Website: apple
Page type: customer-info-address
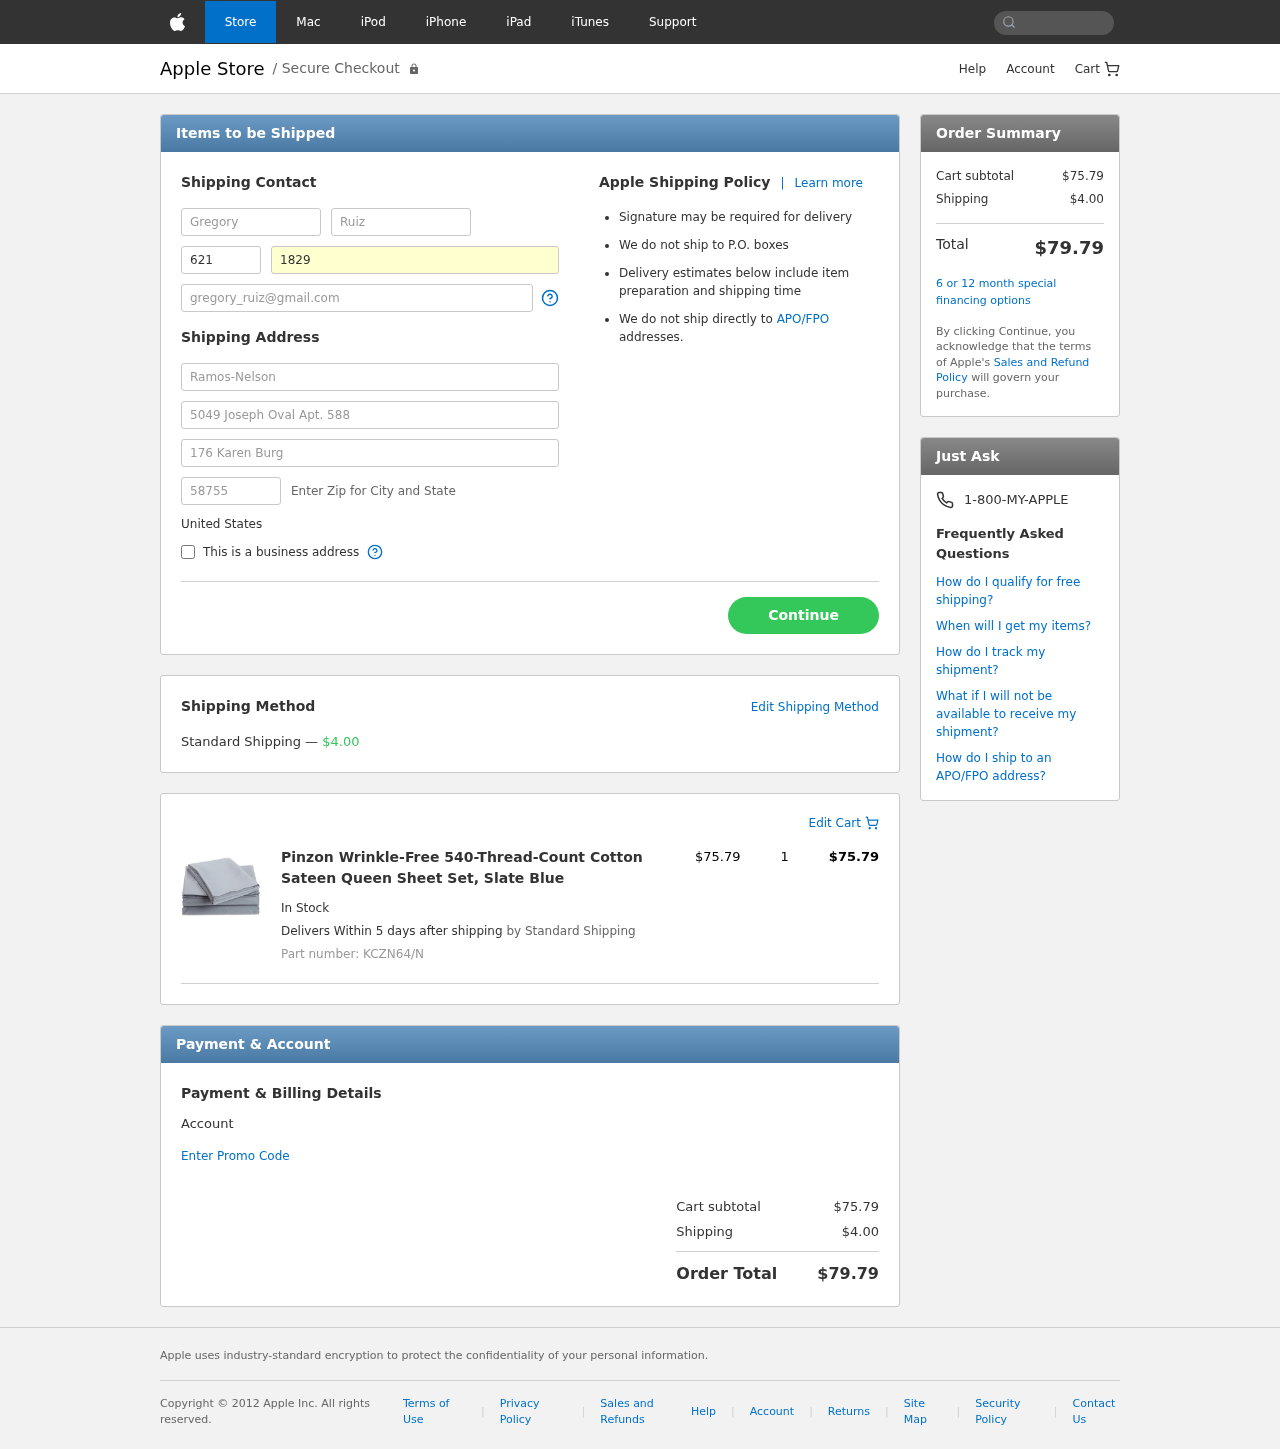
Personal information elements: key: PII_COUNTRY
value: United States
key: PII_FIRSTNAME
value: Gregory
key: PII_LASTNAME
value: Ruiz
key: PII_PHONE_AREA
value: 621
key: PII_PHONE_LINE
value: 1829
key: PII_EMAIL
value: gregory_ruiz@gmail.com
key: PII_COMPANY
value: Ramos-Nelson
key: PII_STREET
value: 5049 Joseph Oval Apt. 588
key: PII_STREET2
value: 176 Karen Burg
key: PII_POSTCODE
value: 58755
Product elements: key: PRODUCT1_NAME
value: Pinzon Wrinkle-Free 540-Thread-Count Cotton Sateen Queen Sheet Set, Slate Blue
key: PRODUCT1_PRICE
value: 75.79
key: PRODUCT1_QUANTITY
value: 1
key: PRODUCT1_SKU
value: KCZN64/N
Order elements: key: ORDER_SHIPPING_COST
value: $4.00
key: ORDER_ITEM_TOTAL
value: $75.79
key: ORDER_SUBTOTAL
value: $75.79
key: ORDER_TOTAL
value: $79.79